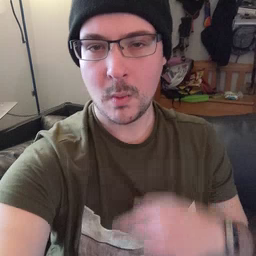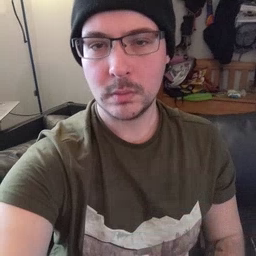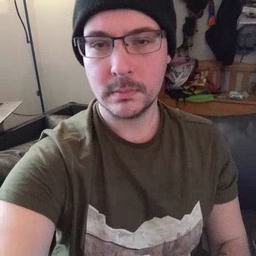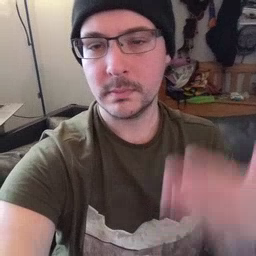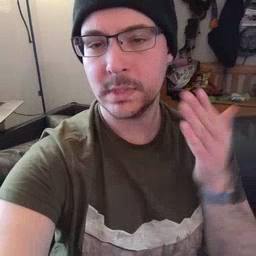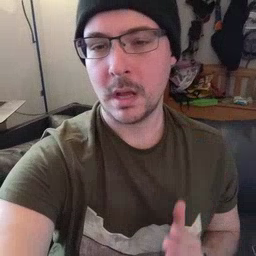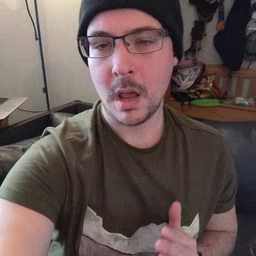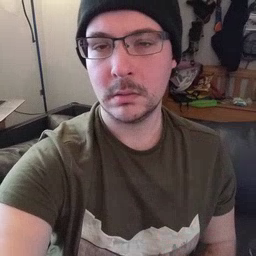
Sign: beside